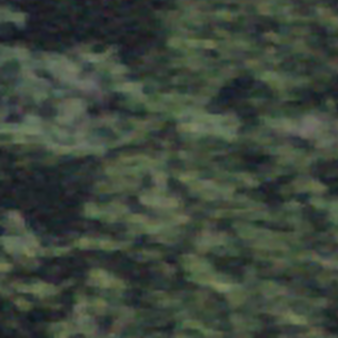
Label: other